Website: macys
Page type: gifting
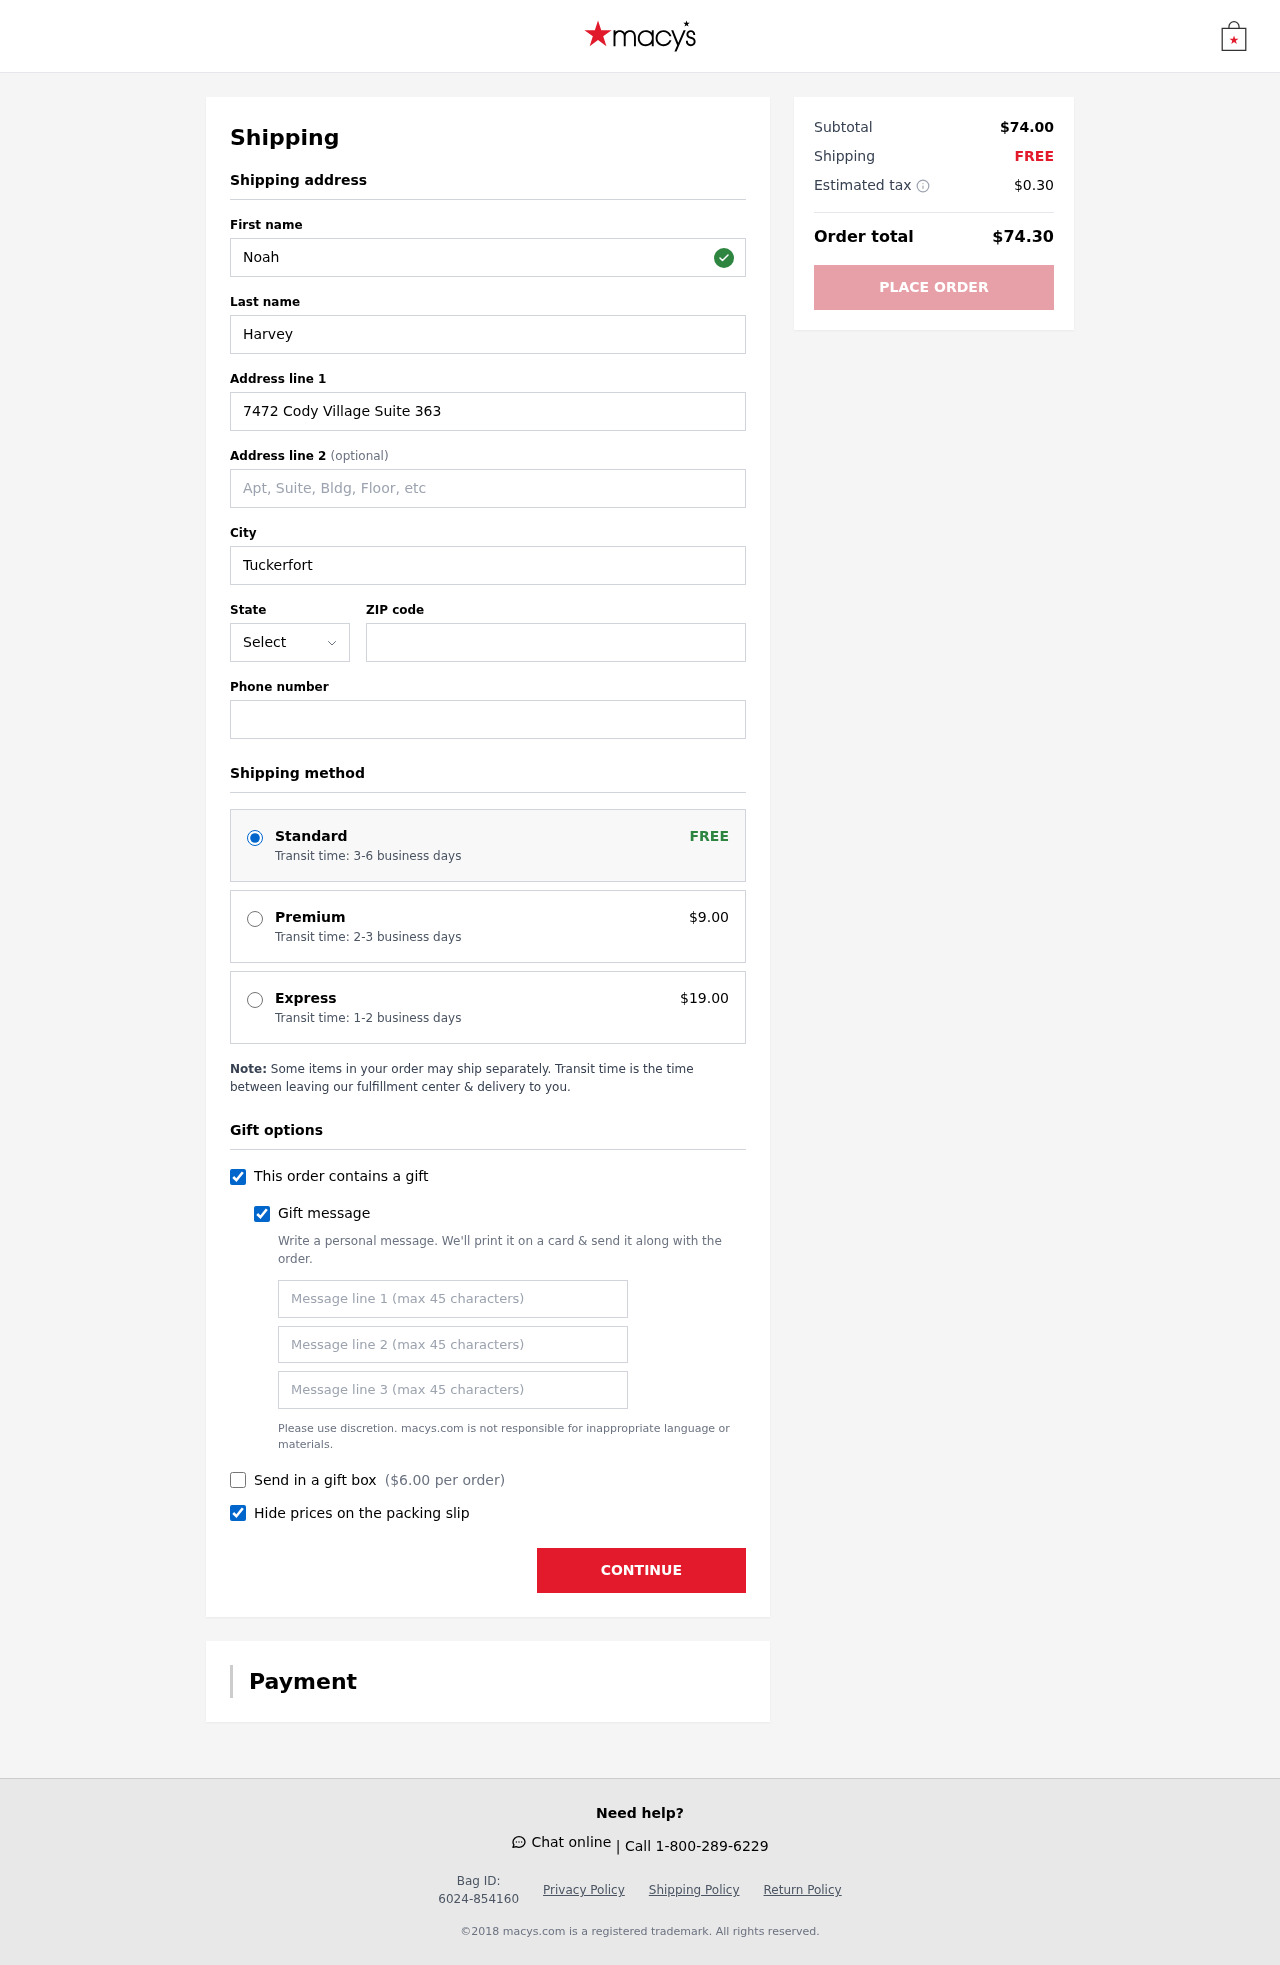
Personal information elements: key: PII_STATE_ABBR
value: IL
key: PII_FIRSTNAME
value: Noah
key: PII_LASTNAME
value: Harvey
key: PII_STREET
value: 7472 Cody Village Suite 363
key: PII_CITY
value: Tuckerfort
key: PII_POSTCODE
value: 14685
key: PII_PHONE
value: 3358743518
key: PII_GIFT_MESSAGE
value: Hey Frank, I remember you mentioning how much you needed a solid pair for your runs, so I thought these might give you the boost you're looking for. Can't wait to see you hit the pavement in style! Cheers to many miles ahead!  Noah
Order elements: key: ORDER_SHIPPING_STANDARD
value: Transit time: 3-6 business days
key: ORDER_SHIPPING_PREMIUM
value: Transit time: 2-3 business days
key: ORDER_SHIPPING_PREMIUM_PRICE
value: $9.00
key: ORDER_SHIPPING_EXPRESS
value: Transit time: 1-2 business days
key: ORDER_SHIPPING_EXPRESS_PRICE
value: $19.00
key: ORDER_GIFT_BOX_PRICE
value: $6.00
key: ORDER_SUBTOTAL
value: $74.00
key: ORDER_SHIPPING_COST
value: FREE
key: ORDER_TAX
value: $0.30
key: ORDER_TOTAL
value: $74.30